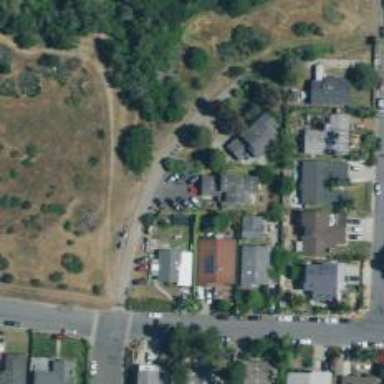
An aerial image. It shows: Driveway.